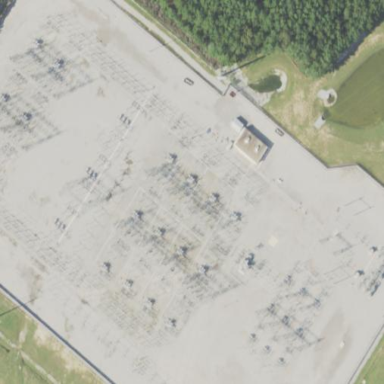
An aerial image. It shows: Outdoor power substation with fence surrounding it. The substation operates at the transmission level.